Question:
The above SO answer is from <URL>.
My question is :
The suggested code seems to be working as expected. But the problem is Xcode issues a warning against the statement pointed to by the red arrow.
The warning is :
> Instance method '-scrollViewDidScroll' not found (return type defaults
to 'id')
Another issue is '-scrollViewDidScroll' returns "void" and not as 'id' which the compiler assumes.
Wish to get rid of the warning and let the compiler know that the return type is "void".
Hope that somebody could help ...
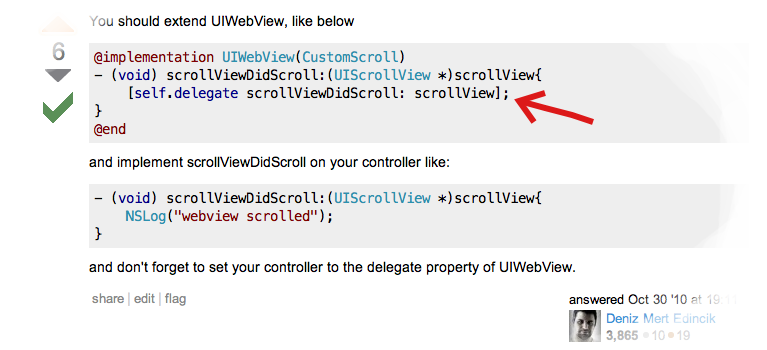
Answer: 'self.delegate' should be declared as a 'id<UIScrollViewDelegate>' instance.